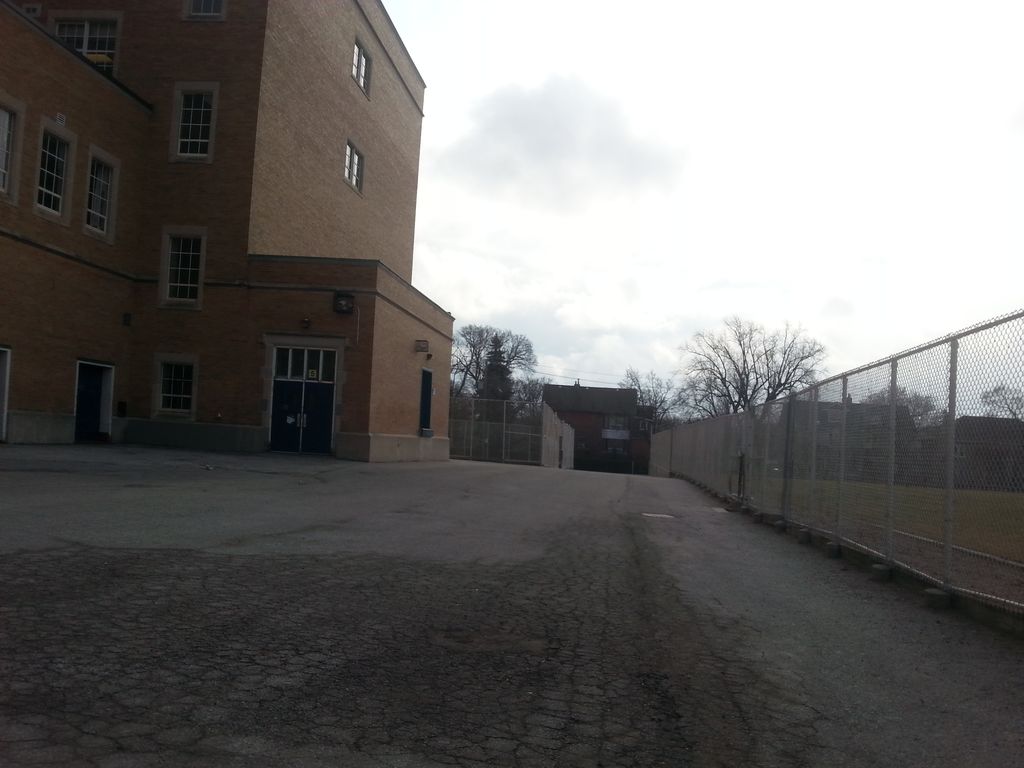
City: toronto